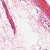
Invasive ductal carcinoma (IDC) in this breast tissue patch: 0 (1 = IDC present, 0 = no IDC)